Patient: sex M, age 60
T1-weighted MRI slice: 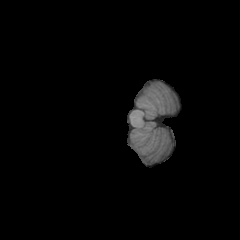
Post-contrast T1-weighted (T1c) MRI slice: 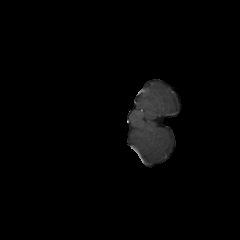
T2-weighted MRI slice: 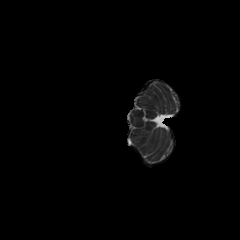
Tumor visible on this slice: no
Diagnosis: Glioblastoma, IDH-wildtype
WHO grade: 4